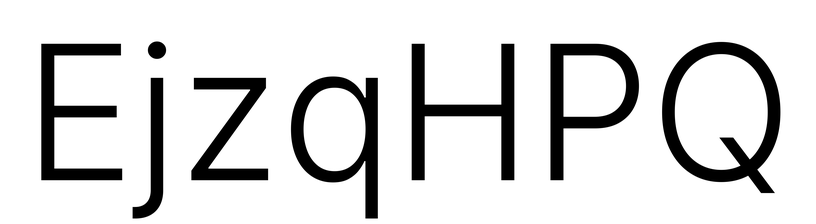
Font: Inter_Light